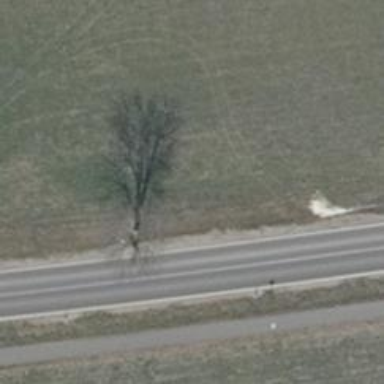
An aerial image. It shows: Beautiful avenue lined with deciduous broadleaved trees.